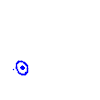
Particle: kaon